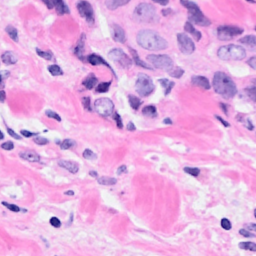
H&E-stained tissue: Breast